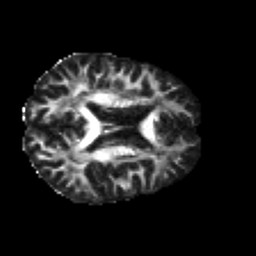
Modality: FA
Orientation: axial
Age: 30
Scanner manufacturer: philips
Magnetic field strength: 3 T
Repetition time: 8.438 s
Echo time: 0.1273 s